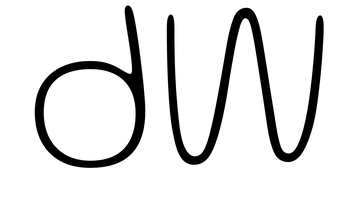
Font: Gluten_Thin